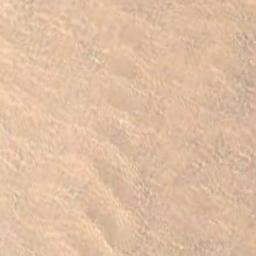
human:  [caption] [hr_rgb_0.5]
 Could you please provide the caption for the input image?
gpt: The desert has yellow sand and flat terrain .

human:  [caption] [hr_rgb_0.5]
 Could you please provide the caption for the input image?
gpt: The desert is full of milk white sand .

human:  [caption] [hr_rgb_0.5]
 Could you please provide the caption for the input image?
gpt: Nothing else can be seen in this desert .

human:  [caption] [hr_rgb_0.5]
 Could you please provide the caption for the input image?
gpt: This is a yellow desert with wavy stripes .

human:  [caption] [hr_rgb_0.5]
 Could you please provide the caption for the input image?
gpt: A yellow desert with marbled stripes .